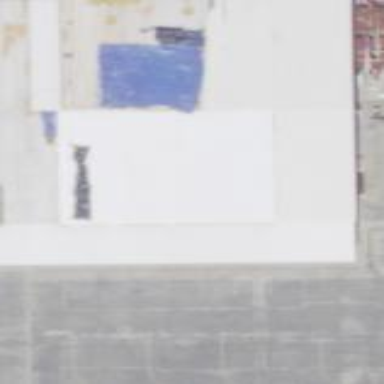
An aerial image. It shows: Hangar located at airport.